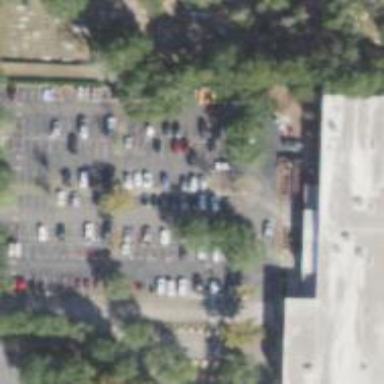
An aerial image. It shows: Parking space is available.